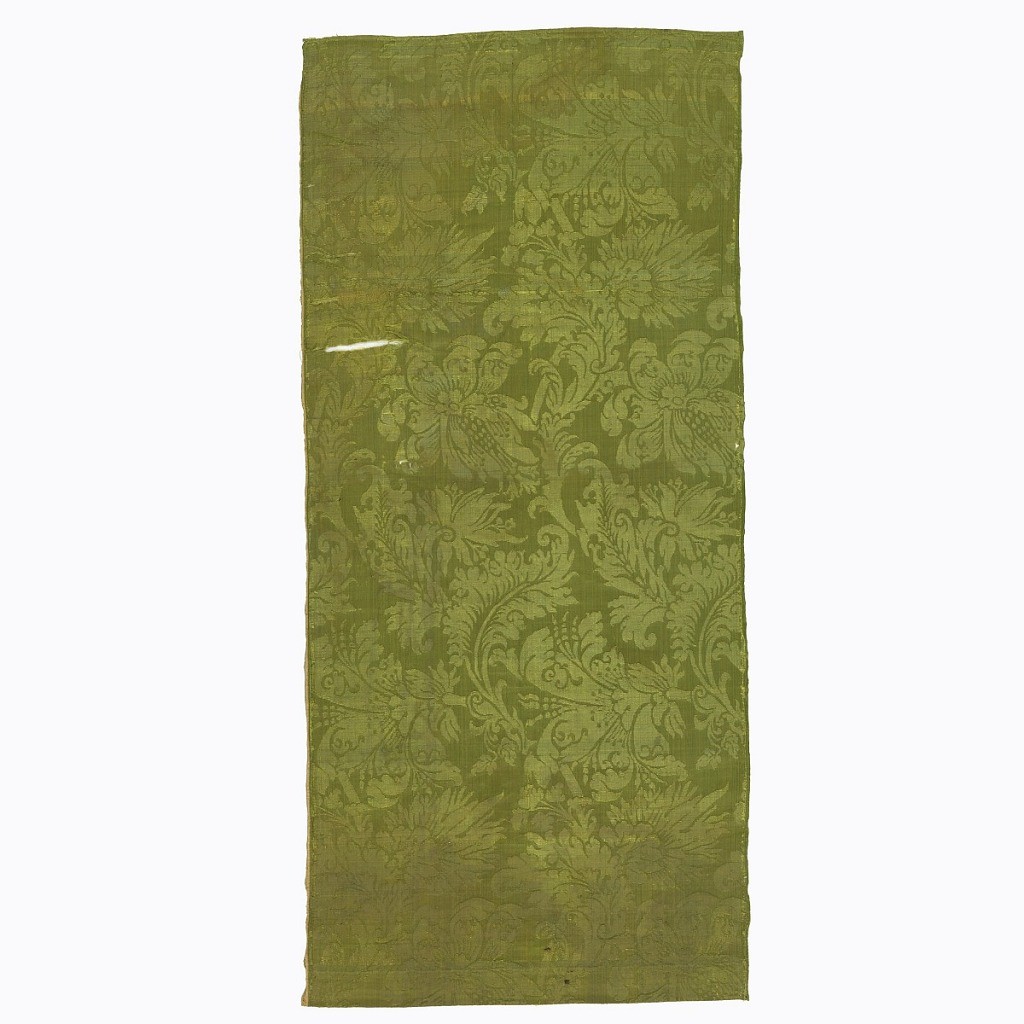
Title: Fragments
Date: late 17th–early 18th century
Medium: silk Technique: 5-harness satin damask
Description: Seven lengths of antique silk damask in olive green color; saymmetrical floral pattern of baroque character.